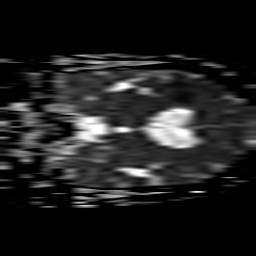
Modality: ADC
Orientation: coronal
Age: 66
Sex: female
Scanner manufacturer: philips
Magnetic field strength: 3 T
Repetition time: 3.076 s
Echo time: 0.076 s